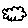
Label: cloud